Field crop: maize
Growth stage: 2
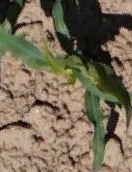
Species: maize